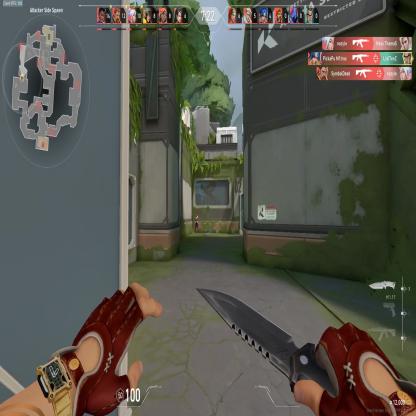
Label: enemy